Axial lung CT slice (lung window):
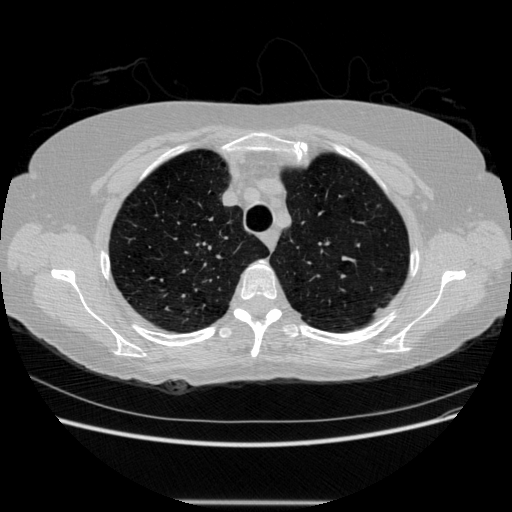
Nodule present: no